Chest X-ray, PA view. Patient: 39 years old, sex M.
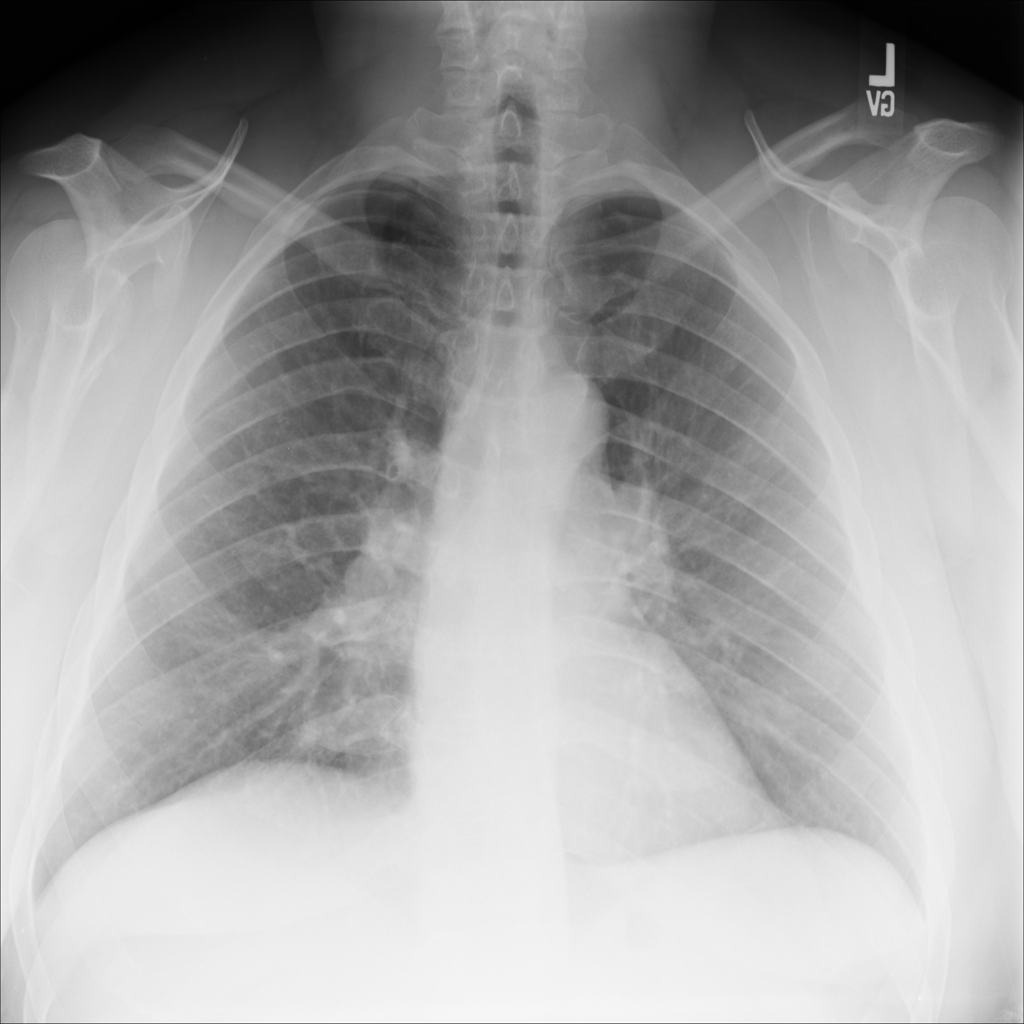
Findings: No Finding